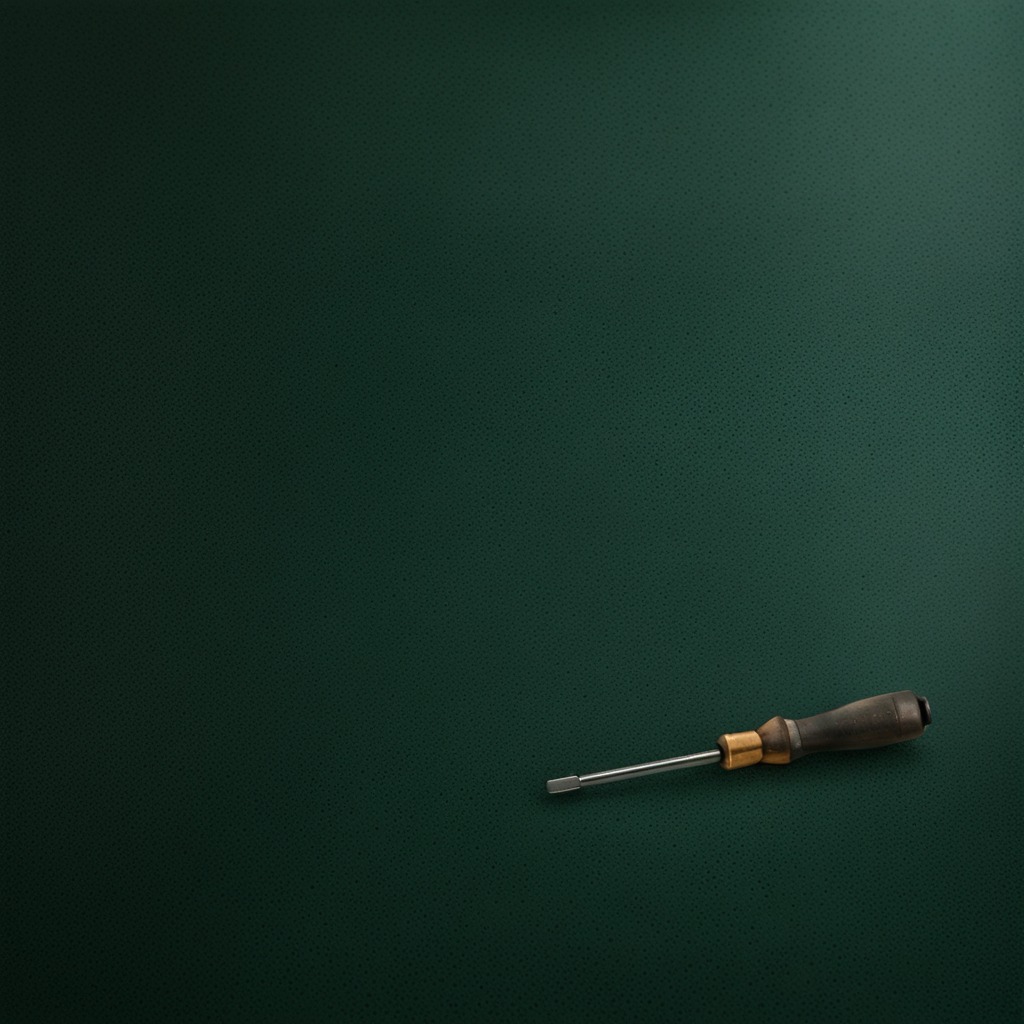
A screwdriver is lying on the tabletop.